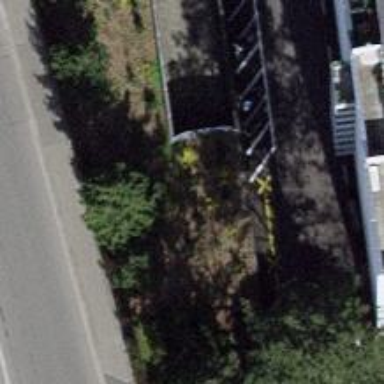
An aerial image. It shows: Driveway tunnel under the road.